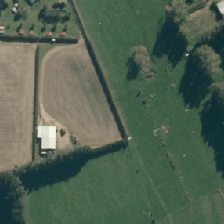
Land cover: shortrotation_cropland